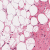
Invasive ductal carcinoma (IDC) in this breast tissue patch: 0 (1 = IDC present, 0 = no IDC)